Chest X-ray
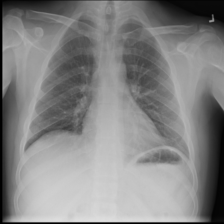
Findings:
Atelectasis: negative
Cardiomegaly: negative
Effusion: negative
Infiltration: negative
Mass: negative
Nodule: negative
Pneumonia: negative
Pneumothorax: negative
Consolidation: negative
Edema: negative
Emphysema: negative
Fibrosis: negative
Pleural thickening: negative
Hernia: negative